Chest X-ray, AP view. Patient: 49 years old, sex M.
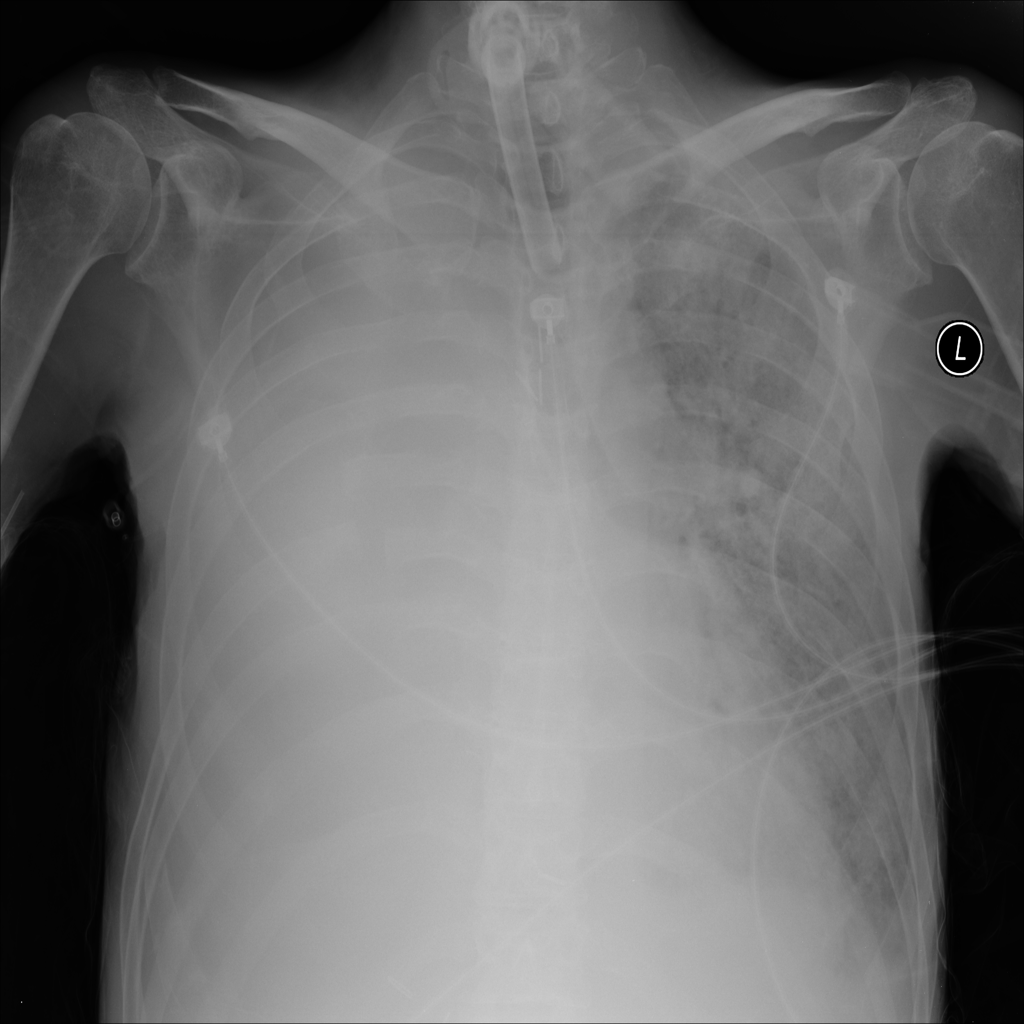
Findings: Edema, Infiltration